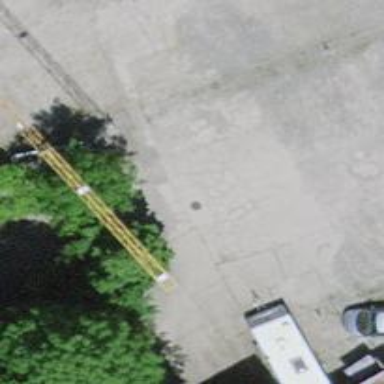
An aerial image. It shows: Concrete parking aisle on service road.